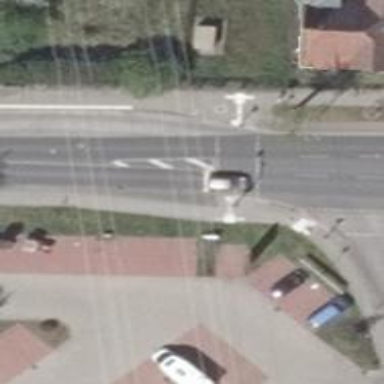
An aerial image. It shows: Crossing with traffic signals.